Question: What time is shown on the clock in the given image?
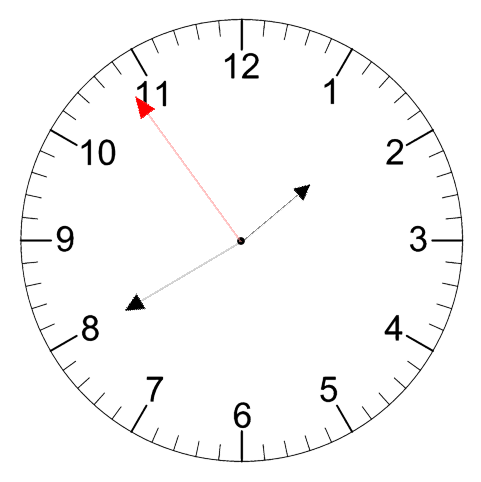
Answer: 01:39:54